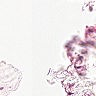
Metastatic tissue present: no